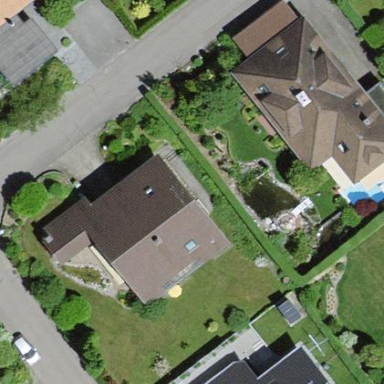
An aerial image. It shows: Residential building.